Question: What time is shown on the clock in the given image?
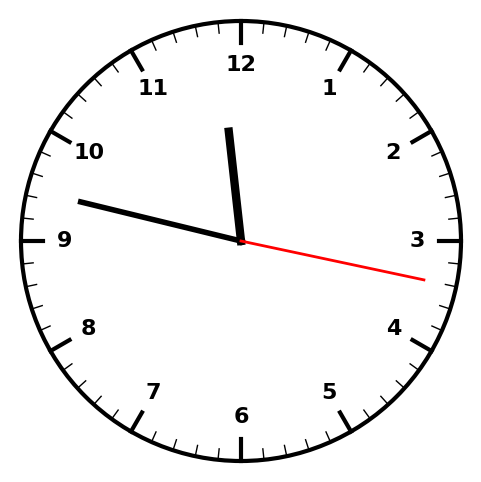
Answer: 11:47:17